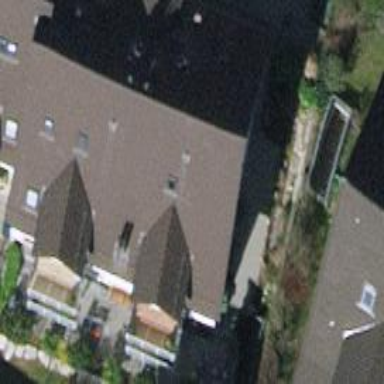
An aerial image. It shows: Terrace building.